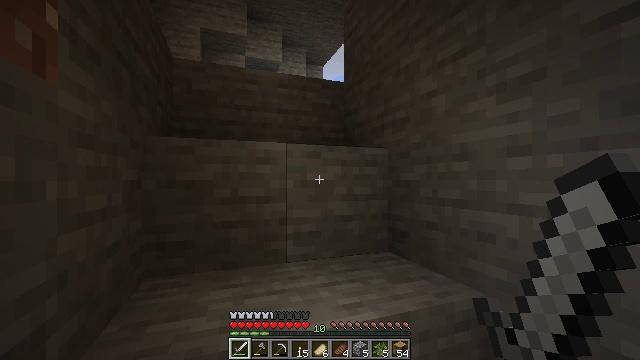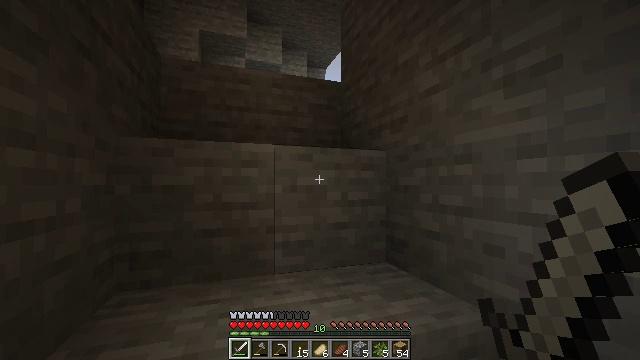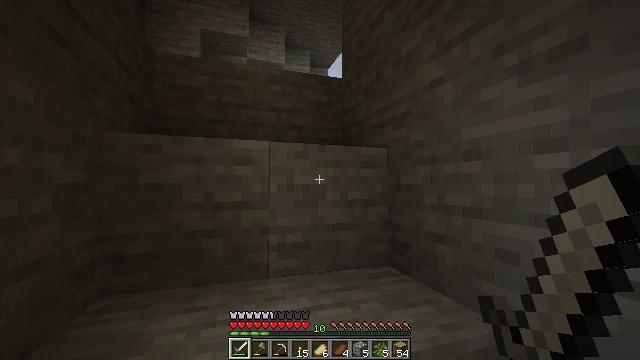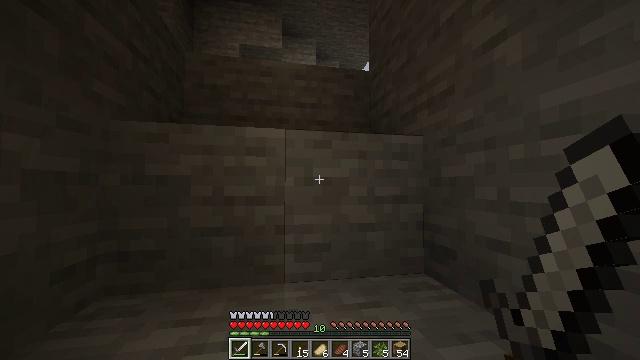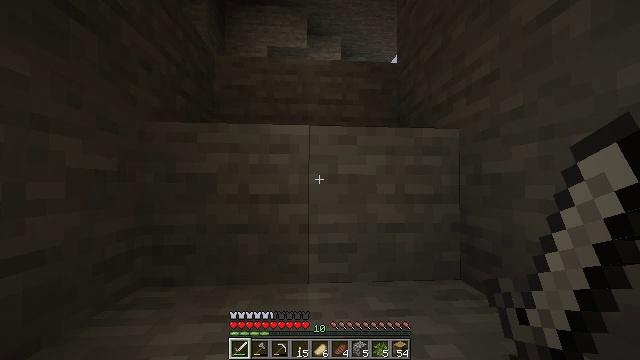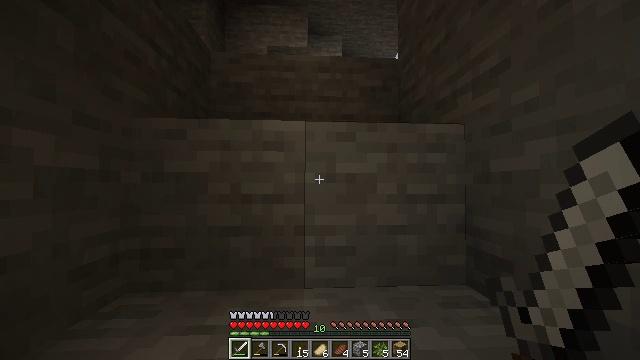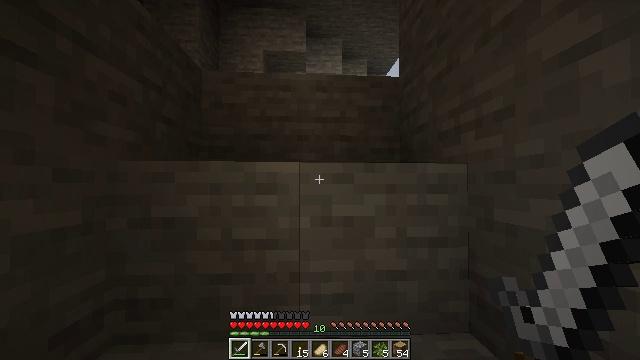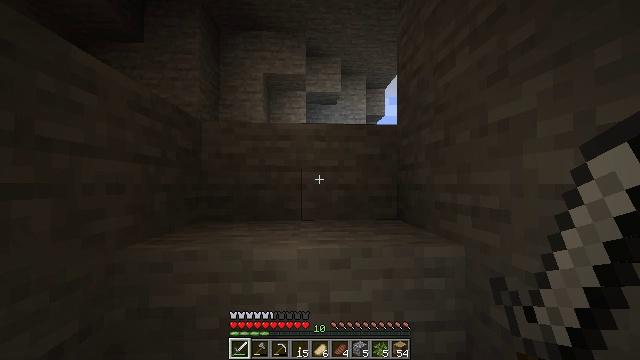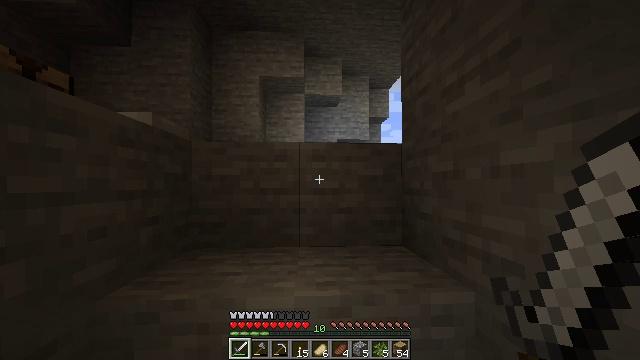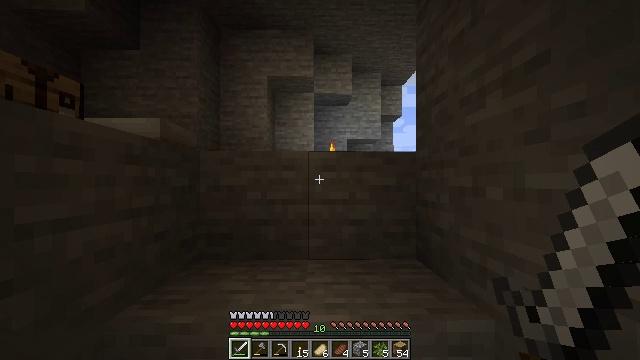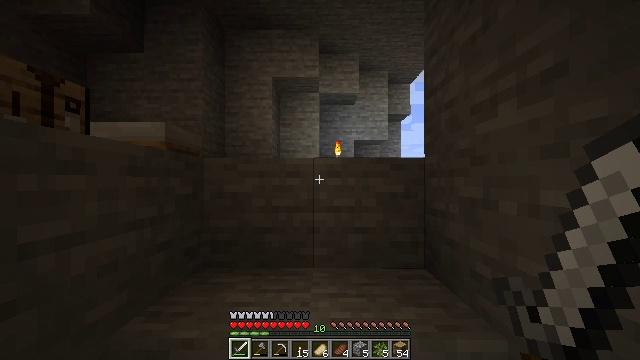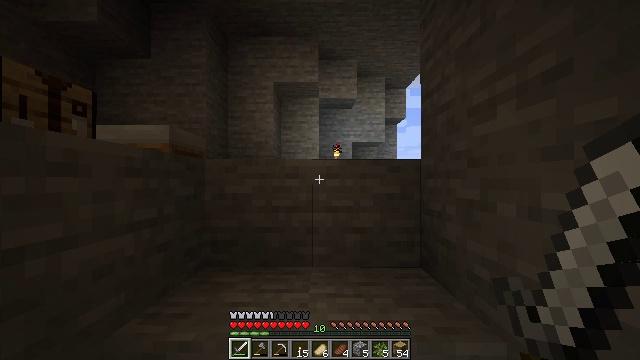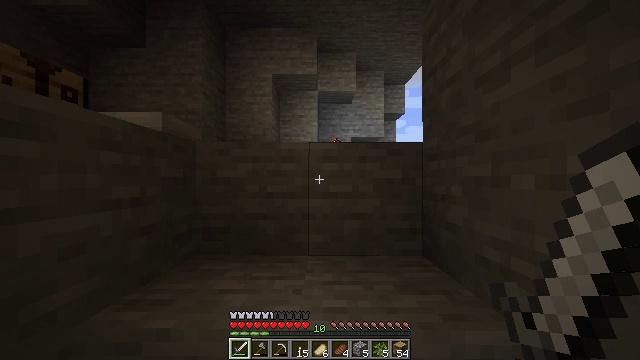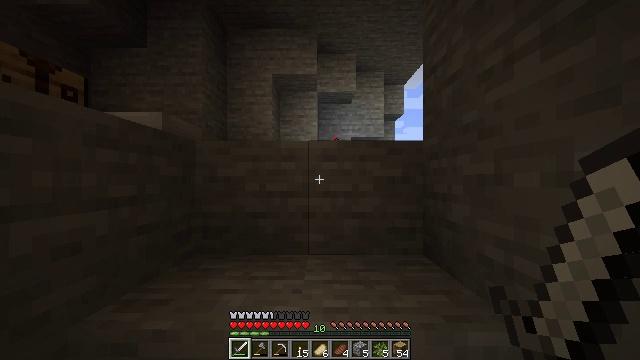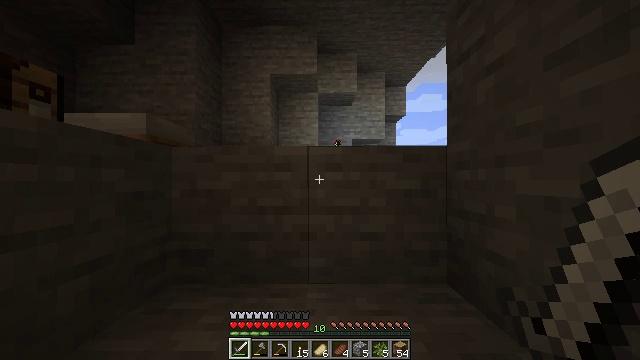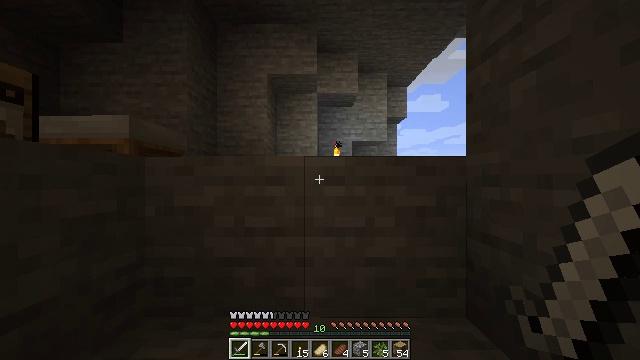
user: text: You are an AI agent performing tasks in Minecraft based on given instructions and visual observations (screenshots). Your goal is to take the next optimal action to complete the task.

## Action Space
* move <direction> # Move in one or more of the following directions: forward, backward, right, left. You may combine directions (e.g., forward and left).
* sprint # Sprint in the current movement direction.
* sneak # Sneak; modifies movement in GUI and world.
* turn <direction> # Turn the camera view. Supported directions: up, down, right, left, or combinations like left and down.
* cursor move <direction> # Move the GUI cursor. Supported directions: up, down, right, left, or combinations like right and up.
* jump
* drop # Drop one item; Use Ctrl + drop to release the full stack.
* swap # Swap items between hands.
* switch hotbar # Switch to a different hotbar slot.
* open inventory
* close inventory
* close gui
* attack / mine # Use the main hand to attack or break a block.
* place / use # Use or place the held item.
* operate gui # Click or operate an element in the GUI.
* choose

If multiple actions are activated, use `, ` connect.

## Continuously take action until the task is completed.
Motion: motion action
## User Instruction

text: Turn raw mutton into cooked mutton in the furnace.
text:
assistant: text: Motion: move forward, sprint, turn left
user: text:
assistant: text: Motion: move forward, sprint
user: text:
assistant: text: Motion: move forward, sprint, turn left
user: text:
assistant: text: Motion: move forward, sprint, turn left
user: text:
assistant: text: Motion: move forward, sprint
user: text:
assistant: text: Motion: move forward, sprint, jump
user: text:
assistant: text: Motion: move forward, sprint, jump
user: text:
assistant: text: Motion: move forward, sprint, jump
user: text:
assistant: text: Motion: move forward, sprint, turn left, jump
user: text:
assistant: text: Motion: move forward, sprint, turn left
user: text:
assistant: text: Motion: move forward, sprint
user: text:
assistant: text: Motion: move forward, sprint
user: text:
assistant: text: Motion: move forward, sprint
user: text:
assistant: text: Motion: move forward, sprint, jump
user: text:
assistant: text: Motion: move forward, sprint, jump
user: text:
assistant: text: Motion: move forward, sprint, jump
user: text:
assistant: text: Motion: move forward, sprint, jump
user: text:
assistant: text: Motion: move forward, sprint
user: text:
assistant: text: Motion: move forward, sprint
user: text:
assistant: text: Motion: move forward, sprint
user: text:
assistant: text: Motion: move forward, sprint
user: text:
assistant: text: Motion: move forward, sprint, turn left
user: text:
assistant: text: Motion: move forward, sprint, turn left and down
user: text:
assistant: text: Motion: move forward, sprint, turn left, jump
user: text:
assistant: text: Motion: move forward, sprint, jump
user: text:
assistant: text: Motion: move forward, sprint, jump
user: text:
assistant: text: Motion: move forward, sprint, turn left, jump
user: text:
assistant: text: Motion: move forward, sprint, turn left
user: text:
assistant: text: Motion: move forward, sprint, turn left
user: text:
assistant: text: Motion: move forward, sprint, turn left